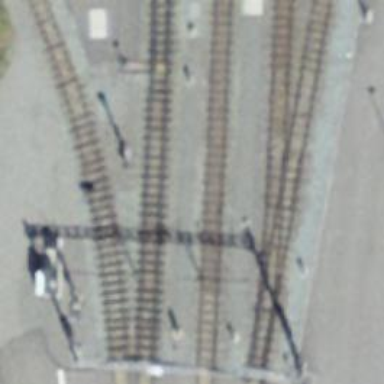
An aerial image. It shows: Railway switch.